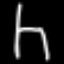
Label: chair